Question: Before explaining details, here is my data:
'''
set.seed (1234)
datas <- data.frame (Indv = 1:20, Xvar = rnorm (20, 50, 10),
Yvar = rnorm (20, 30,5), Yvar1 = rnorm (20, 10, 2),
Yvar2 = rnorm (20, 5, 1), Yvar3 = rnorm (20, 100, 20),
Yvar4 = rnorm (20, 15, 3))
'''
I want to prepare a graph (Metroglymph ) which is essentially point plot however points (of Xvar and Yvar) with spikes (lines) orignated from the point scaled to rest of variables (Yvar1, Yvar2, Yvar3, Yvar4).
Each spike are ordered and preferably color coded.
'''
require(ggplot2)
ggplot(datas, aes(x=Xvar, y=Yvar)) +
geom_point(shape=1, size = 10) + theme_bw()
'''

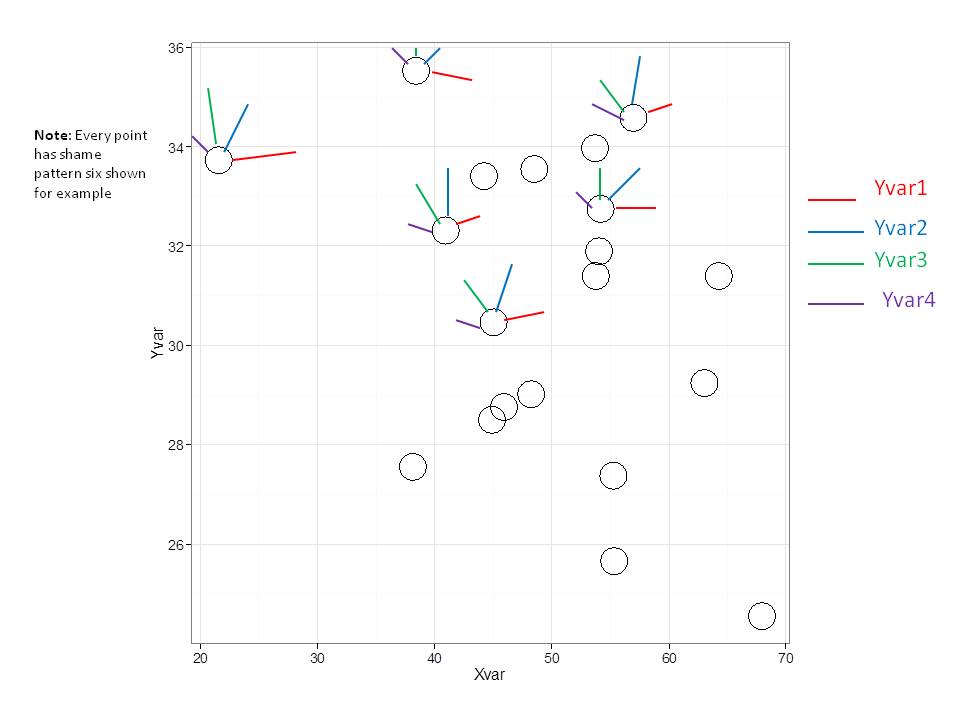
Answer: Here is one possible approach that may be helpful to you. It uses 'stat_spoke()' from ggplot2. Each of your y-variables is mapped to the spoke radius in 4 separate calls to 'stat_spoke'.
'''
plot_1 = ggplot(datas, aes(x=Xvar, y=Yvar)) +
stat_spoke(aes(angle=(1/8)*pi, radius=Yvar1), colour="#E41A1C",size=1) +
stat_spoke(aes(angle=(3/8)*pi, radius=Yvar2), colour="#377EB8",size=1) +
stat_spoke(aes(angle=(5/8)*pi, radius=Yvar3), colour="#4DAF4A",size=1) +
stat_spoke(aes(angle=(7/8)*pi, radius=Yvar4), colour="#984EA3",size=1) +
geom_point(shape=1, size = 10)
ggsave("plot_1.png", plot_1)
'''

Depending on your data and specific needs, it may make sense to transform the variables so they fit better on the plot.
'''
normalize = function(x) {
new_x = (x - mean(x)) / sd(x)
new_x = new_x + abs(min(new_x))
return(new_x)
}
plot_2 = ggplot(datas, aes(x=Xvar, y=Yvar)) +
stat_spoke(aes(angle=(1/8)*pi, radius=normalize(Yvar1)), colour="#E41A1C", size=1) +
stat_spoke(aes(angle=(3/8)*pi, radius=normalize(Yvar2)), colour="#377EB8", size=1) +
stat_spoke(aes(angle=(5/8)*pi, radius=normalize(Yvar3)), colour="#4DAF4A", size=1) +
stat_spoke(aes(angle=(7/8)*pi, radius=normalize(Yvar4)), colour="#984EA3", size=1) +
geom_point(shape=1, size = 10)
ggsave("plot_2.png", plot_2)
'''

For the same spoke radius value, the magnitude of the plotted line will be greater if the line is more vertical, and less if the line is more horizontal. This is because the range of x is around twice the range of y for your data set. The plotted angles also become distorted as the x-to-y axis ratio changes. Adding 'coord_equal(ratio=1)' solves this issue, but may introduce other problems.

## Edit: Plotting without a loop
This was fun and educational to figure out. Possibly it would have been more time-efficient to type the repetitive code! If anyone can offer advice to improve this code, please comment.
'''
library(reshape2)
dat2 = melt(datas, id.vars=c("Indv", "Xvar", "Yvar"),
variable.name="spoke_var", value.name="spoke_value")
# Apply normalization in a loop. Can plyr do this more gracefully?.
for (var_name in levels(dat2$spoke_var)) {
select_rows = dat2$spoke_var == var_name
norm_dat = normalize(dat2[select_rows, "spoke_value"])
dat2[select_rows, "spoke_value"] = norm_dat
}
# Pick an angle for each Yvar, then add angle column to dat2.
tmp = data.frame(spoke_var=unique(dat2$spoke_var))
tmp$spoke_angle = seq(from=pi/8, by=pi/4, length.out=nrow(tmp))
dat2 = merge(dat2, tmp)
plot_4 = ggplot(dat2, aes(x=Xvar, y=Yvar)) +
stat_spoke(data=dat2, size=1,
aes(colour=spoke_var, angle=spoke_angle, radius=spoke_value)) +
geom_point(data=datas, aes(x=Xvar, y=Yvar), shape=1, size=7) +
coord_equal(ratio=1) +
scale_colour_brewer(palette="Set1")
'''